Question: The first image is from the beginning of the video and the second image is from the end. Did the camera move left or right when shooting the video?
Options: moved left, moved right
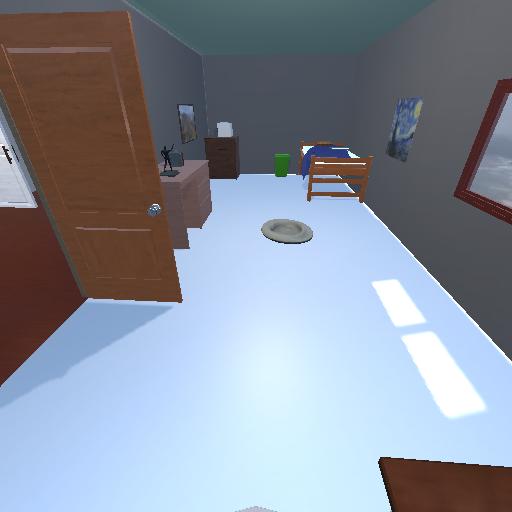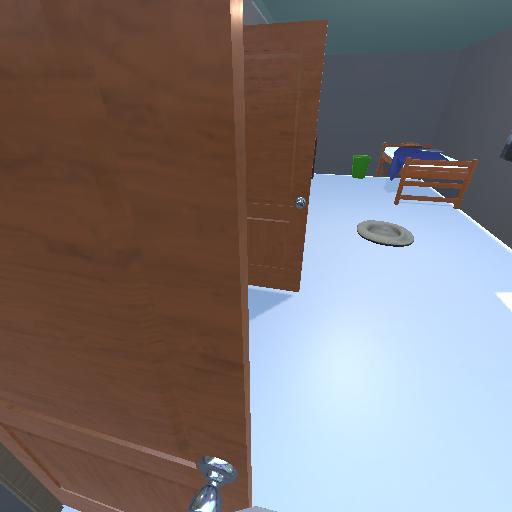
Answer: moved left